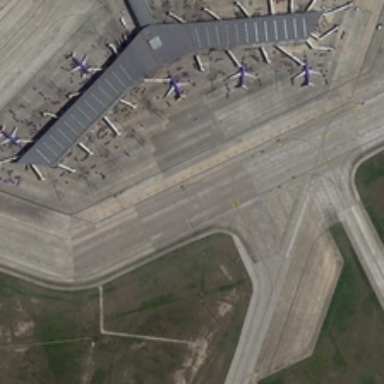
Several planes are parked near a terminal in a parking lot .